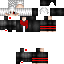
A female human skin with dark skin, wearing white bald dressed in a black robe top and black pants, featuring a closed mouth.